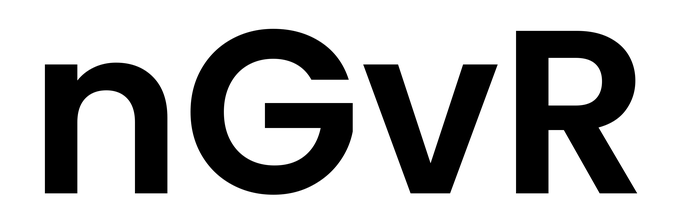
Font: Poppins-SemiBold